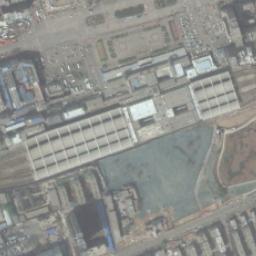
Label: railway_station